Question: I had this problem both on Amazon EC2 and on another VPS from another company that I could not access the rabbitmq server from outside to use the 5672 port for connecting to the server. in both cases the command :
'''
telnet <ip> 5672
'''
returnes this:
'''
telnet: Unable to connect to remote host: Connection timed out
'''
and simple hellow world code example in python using pika library:
'''
import pika
credentials = pika.PlainCredentials('admin', 'password')
connection = pika.BlockingConnection(pika.ConnectionParameters('<ip>', 5672, "/", credentials))
channel = connection.channel()
channel.queue_declare(queue='hello')
channel.basic_publish(exchange='',
routing_key='hello',
body='Hello World!')
print " [x] Sent 'Hello World!'"
connection.close()
'''
throws this exception :
'''
No handlers could be found for logger "pika.adapters.base_connection"
Traceback (most recent call last):
File "/home/.../Send.py", line 7, in <module>
connection = pika.BlockingConnection(pika.ConnectionParameters('<ip>', 5672, "/", credentials))
File "/usr/local/lib/python2.7/dist-packages/pika/adapters/base_connection.py", line 61, in __init__
File "/usr/local/lib/python2.7/dist-packages/pika/connection.py", line 513, in __init__
File "/usr/local/lib/python2.7/dist-packages/pika/connection.py", line 804, in _connect
File "/usr/local/lib/python2.7/dist-packages/pika/adapters/blocking_connection.py", line 138, in _adapter_connect
File "/usr/local/lib/python2.7/dist-packages/pika/adapters/base_connection.py", line 120, in _adapter_connect
pika.exceptions.AMQPConnectionError: 2.0
'''
on ec2 I allowed TCP,ICMP,UDP on all security groups on all instances ports ( for test purpose) and did a simple installation explained in <URL> ,
I could successfully create a two node cluster of rabbitmq on ec2, but I was not able to access any of the cluster nodes from outside, regarding allowing access on all ports, still the same telnet result, I also enabled the management plugin, issuing:
'''
wget <ip>:15672
'''
on ec2 instances saved an HTML file meaning that the management plugin was working and accessible from each node. I used private IP addresses in /etc/hosts to make nodes find each other in /etc/hosts.
I decided to install a simple rabbitmq server on a ubuntu 14.04 vps, this time my purpose was only to make the access possible, what I did was pretty much the work flow explained <URL> and everything worked on the server locally but still the same problem explained in the beginning.
disabling ubuntu firewall
with :
'''
# ufw disable
'''
and issuing the command :
'''
# iptables -F
'''
in order to remove the firewall or iptable from issuing any problem did not help.
I can't think of any additional configuration that I should make to have access from outside to rabbitmq server, any idea?
thanks.
here is my rabbitmq.config :
'''
[
{kernel,
[{inet_dist_listen_min, 45000},
{inet_dist_listen_max, 45000}
]
}
].
'''
in my ec2 security configs :
'''
All ICMP 0.0.0.0/0 everywhere
ALL TCP 0.0.0.0/0 everywhere
ALL UDP 0.0.0.0/0 everywhere
'''
and SSH on port 22.
# Update & Another Scenario :
I am really struggling with this issue and in order to document my question more specifically, in case of a single ubuntu 14.04 instance I tried to access a single rabbitmq server instance on EC2 from my personal computer, this must not be that hard :( here are more information available for the case explained :
Ubuntu 14.04 ec2 instance security group settings :

my file :
'''
NODE_IP_ADDRESS=<instance private ip taken from ifconfig = 177.31.*.*>
'''
my file :
'''
127.0.0.1 localhost
172.31.*.* ip-172-31-*-*
# The following lines are desirable for IPv6 capable hosts
::1 ip6-localhost ip6-loopback
fe00::0 ip6-localnet
ff00::0 ip6-mcastprefix
ff02::1 ip6-allnodes
ff02::2 ip6-allrouters
ff02::3 ip6-allhosts
'''
my 'netstat -vpln' command output :
'''
Active Internet connections (only servers)
Proto Recv-Q Send-Q Local Address Foreign Address State PID/Program name
tcp 0 0 0.0.0.0:22 0.0.0.0:* LISTEN 927/sshd
tcp 0 0 172.31.*.*:5672 0.0.0.0:* LISTEN 4662/beam
tcp 0 0 0.0.0.0:25672 0.0.0.0:* LISTEN 4662/beam
tcp 0 0 0.0.0.0:4369 0.0.0.0:* LISTEN 2089/epmd
tcp6 0 0 :::22 :::* LISTEN 927/sshd
udp 0 0 0.0.0.0:68 0.0.0.0:* 501/dhclient
udp 0 0 0.0.0.0:45419 0.0.0.0:* 501/dhclient
udp6 0 0 :::61763 :::* 501/dhclient
'''
but whenever from my personal computer I perform :
'''
$ telnet <instance public IP > 5672
Trying 54.86.*.*
telnet: Unable to connect to remote host: Connection timed out
'''
I've set the 'NODE_IP_ADDRESS' to '0.0.0.0' and still no success.
(i have also posted this scenario to the rabbitmq <URL>
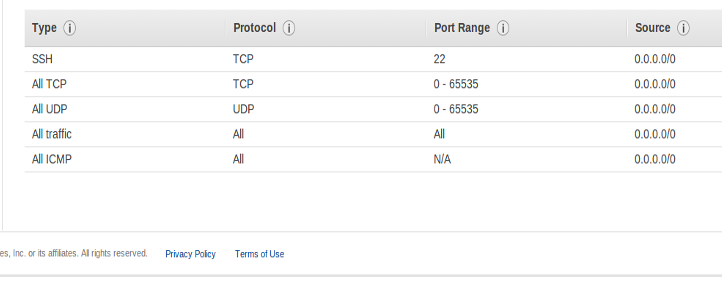
Answer: OK.
I found the problem was my VPN. In my case I used Kerio on my local ubuntu machine, the minute I exited the kerio server I could telnet to my server.
it is a good tips to check the following :
-your firewall
-your connection ( in my case Kerio VPN was causing issues)